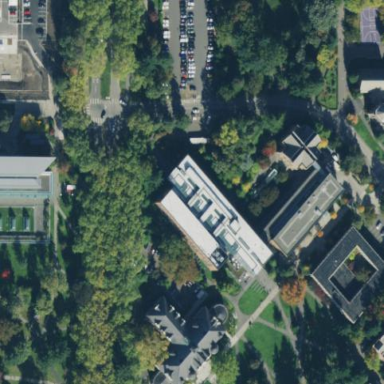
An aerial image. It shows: University building with distinctive snow-colored roof.